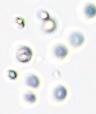
Label: Phaeocystis